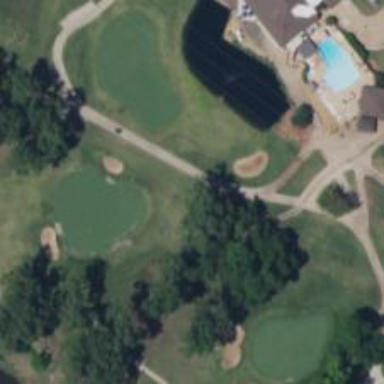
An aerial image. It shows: Footway that doubles as golf path.